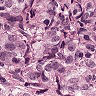
Metastatic tissue present: yes